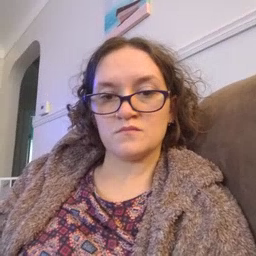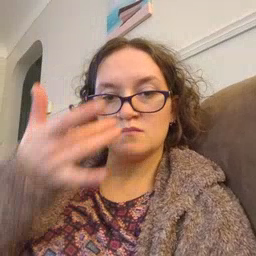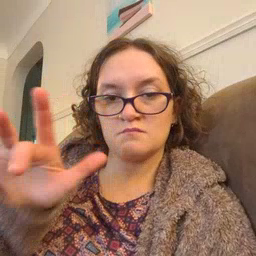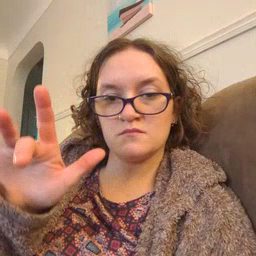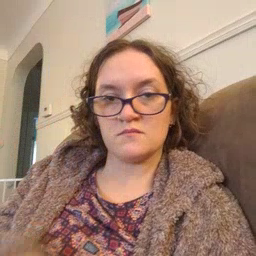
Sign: empty